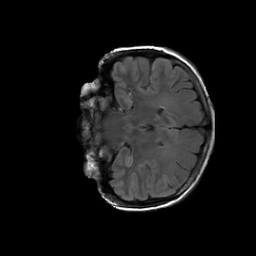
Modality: FLAIR
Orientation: coronal
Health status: ill
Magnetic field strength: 3 T